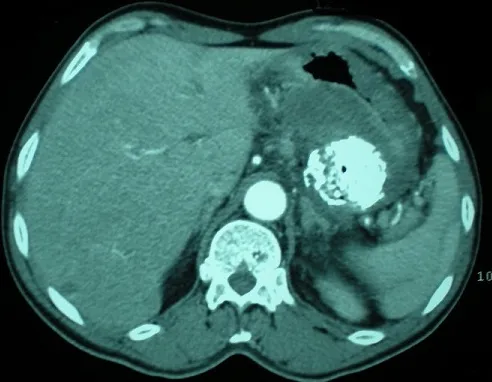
Partially calcified mass with heterogeneous contrast enhancement on the fundal region and greater curvature of the stomach.
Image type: radiology (ct)